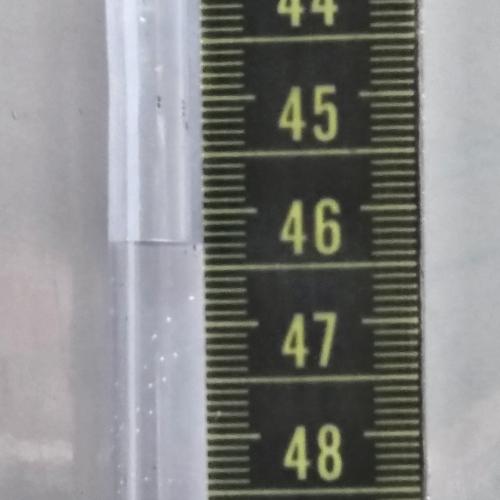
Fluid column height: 46.3 cm